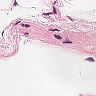
Metastatic tissue present: no